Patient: sex F, age 66
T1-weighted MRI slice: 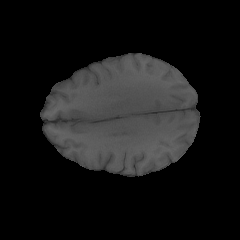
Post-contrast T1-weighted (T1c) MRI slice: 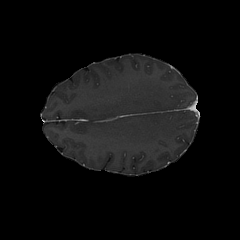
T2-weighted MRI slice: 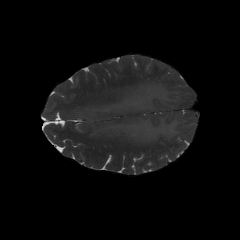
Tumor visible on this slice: yes
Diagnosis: Astrocytoma, IDH-wildtype
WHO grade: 2